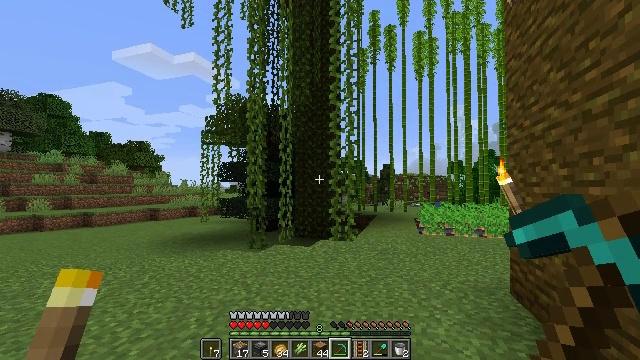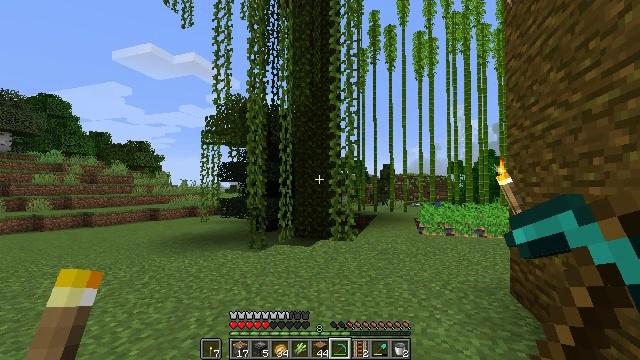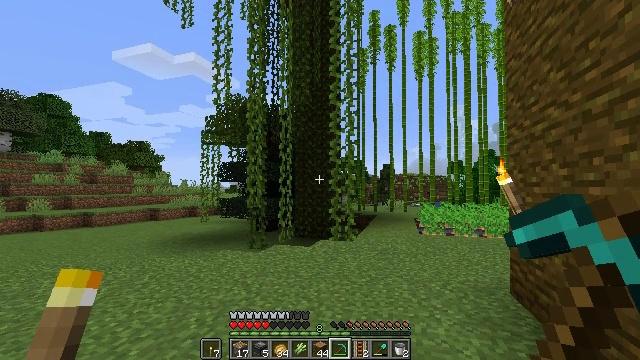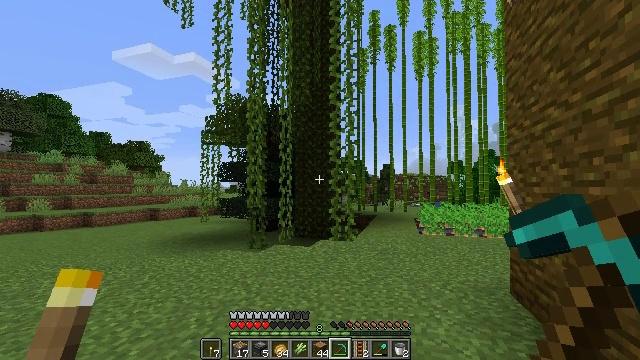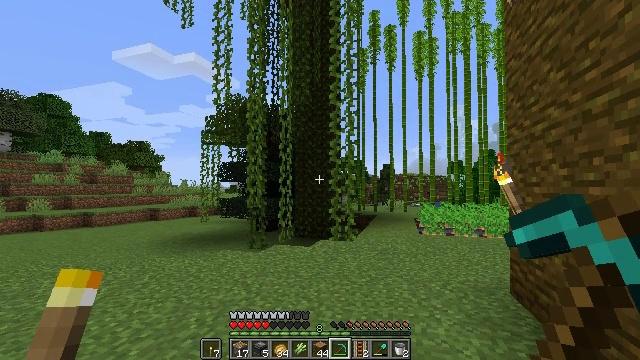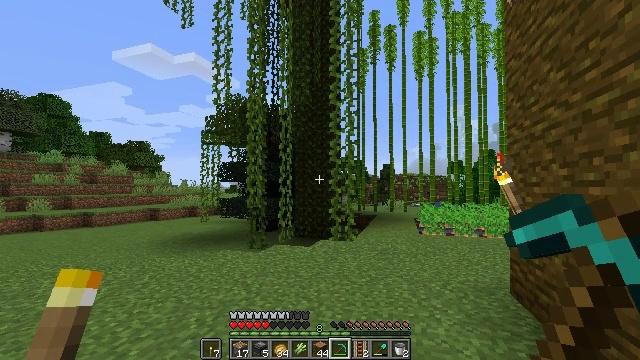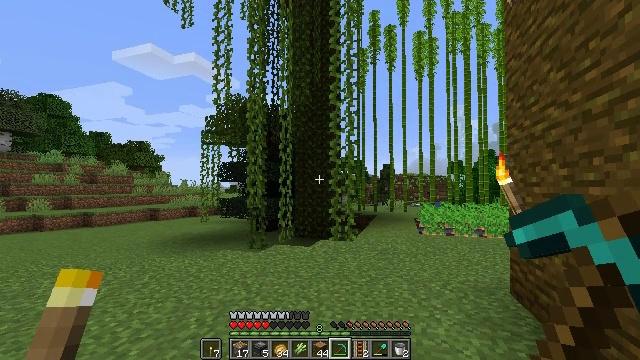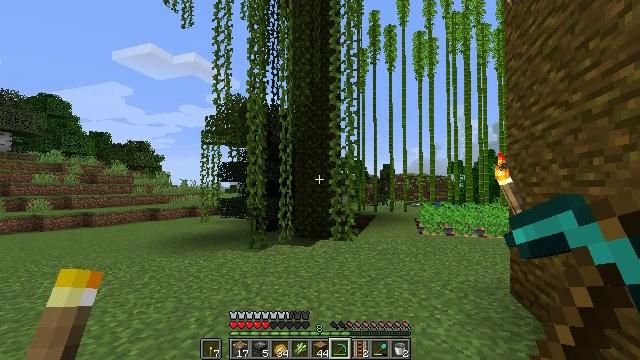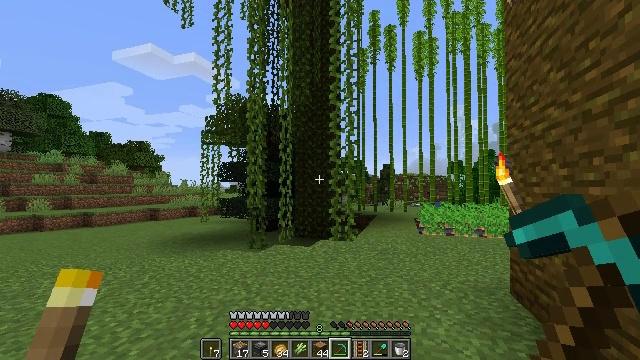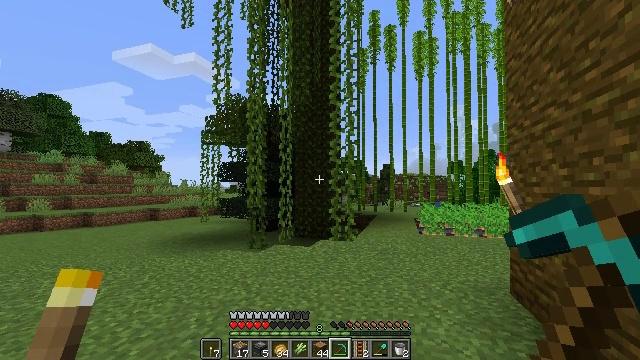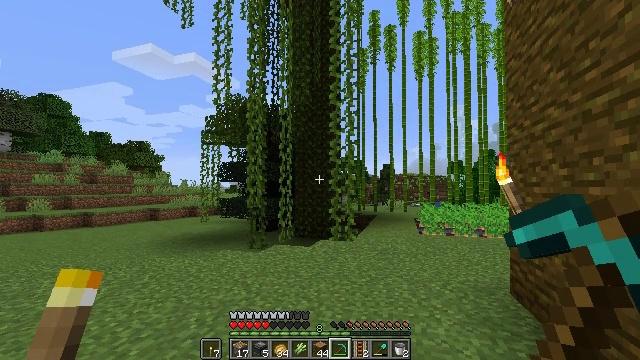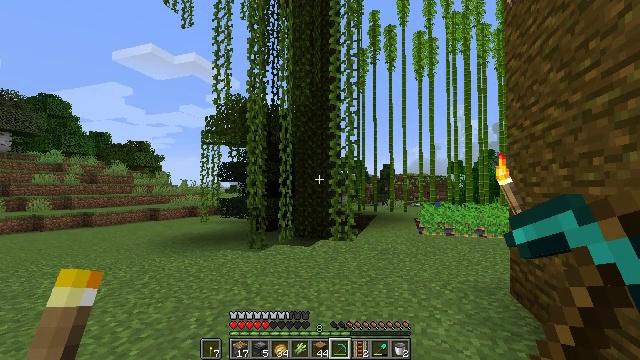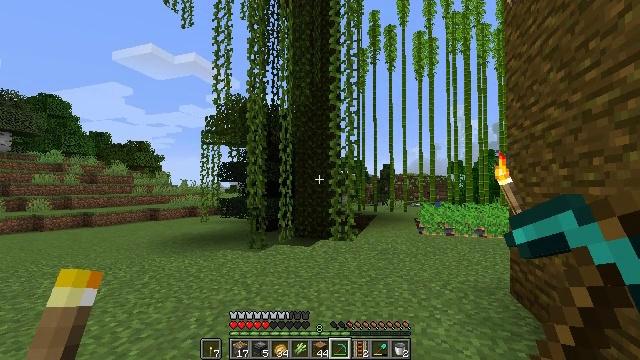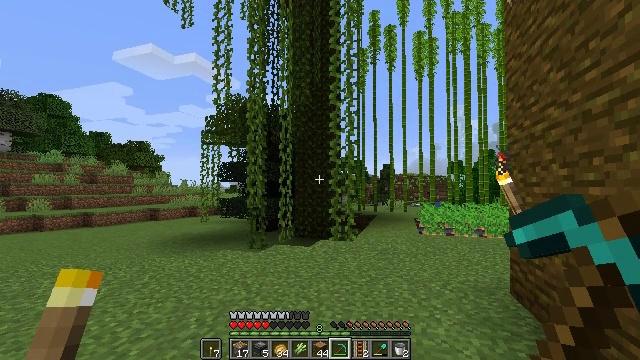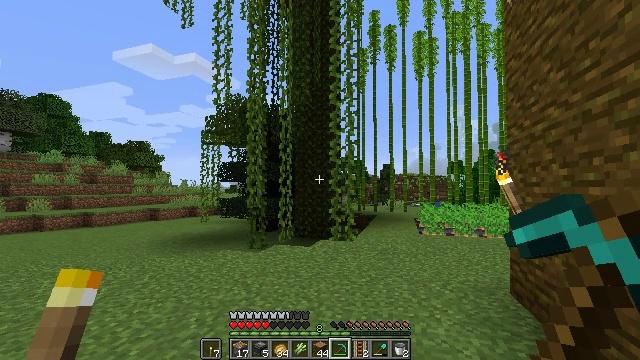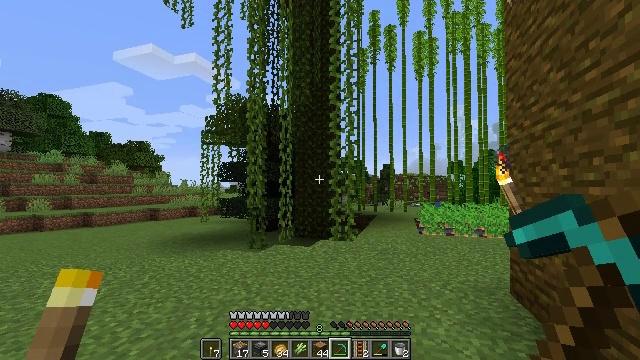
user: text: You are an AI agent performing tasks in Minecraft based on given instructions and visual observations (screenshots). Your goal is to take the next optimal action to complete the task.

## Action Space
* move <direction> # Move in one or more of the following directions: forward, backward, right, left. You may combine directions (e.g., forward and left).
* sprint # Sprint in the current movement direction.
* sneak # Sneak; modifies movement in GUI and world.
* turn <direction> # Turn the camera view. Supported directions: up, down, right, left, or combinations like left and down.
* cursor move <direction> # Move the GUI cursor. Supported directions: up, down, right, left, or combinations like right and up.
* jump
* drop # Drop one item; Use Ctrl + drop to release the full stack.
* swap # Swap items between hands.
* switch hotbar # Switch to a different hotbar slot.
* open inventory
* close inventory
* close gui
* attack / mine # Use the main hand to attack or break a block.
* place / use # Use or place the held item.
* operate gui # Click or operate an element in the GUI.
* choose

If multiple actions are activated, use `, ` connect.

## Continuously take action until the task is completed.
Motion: motion action
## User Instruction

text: Clear away tall grass.
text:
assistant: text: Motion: no_op
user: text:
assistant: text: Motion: no_op
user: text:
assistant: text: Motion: no_op
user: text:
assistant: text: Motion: no_op
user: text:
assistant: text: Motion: no_op
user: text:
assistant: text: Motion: no_op
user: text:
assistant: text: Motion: no_op
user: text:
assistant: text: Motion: no_op
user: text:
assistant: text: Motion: no_op
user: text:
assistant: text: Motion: no_op
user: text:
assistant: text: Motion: no_op
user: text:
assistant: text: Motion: no_op
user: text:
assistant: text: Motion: no_op
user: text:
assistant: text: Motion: no_op
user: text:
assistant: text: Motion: no_op
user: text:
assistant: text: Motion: no_op
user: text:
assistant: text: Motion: no_op
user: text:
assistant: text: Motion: no_op
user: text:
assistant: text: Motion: no_op
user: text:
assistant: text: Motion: no_op
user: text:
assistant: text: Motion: no_op
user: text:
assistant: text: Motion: no_op
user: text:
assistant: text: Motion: no_op
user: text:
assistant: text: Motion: no_op
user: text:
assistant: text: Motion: no_op
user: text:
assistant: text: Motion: no_op
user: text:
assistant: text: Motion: no_op
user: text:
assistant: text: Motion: no_op
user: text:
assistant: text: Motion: no_op
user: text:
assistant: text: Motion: no_op